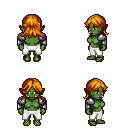
a pixel art fantasy rpg character, female body template, orc, green skin, steel arm armor, white pants, dark blonde loose hair, four views (front, back, left, right), 2x2 character sprite sheet, small pixel art, hard edges, no anti-aliasing